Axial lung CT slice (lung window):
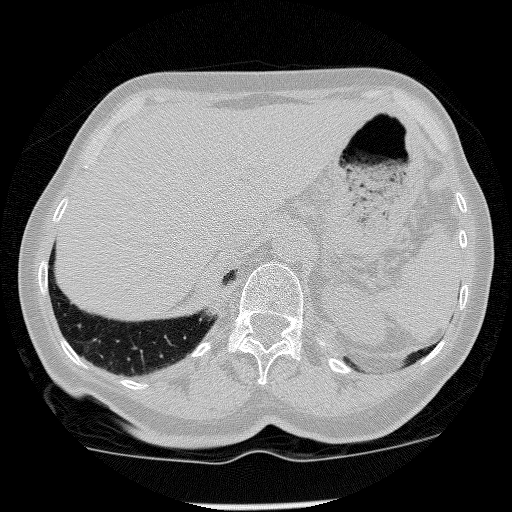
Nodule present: no